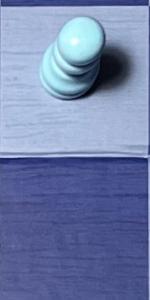
Label: Empty